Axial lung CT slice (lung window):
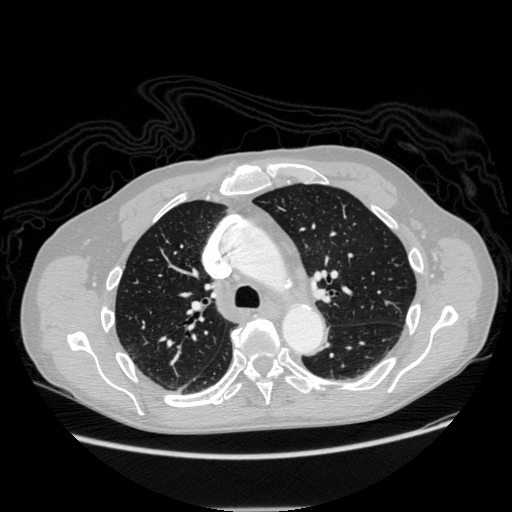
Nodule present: no